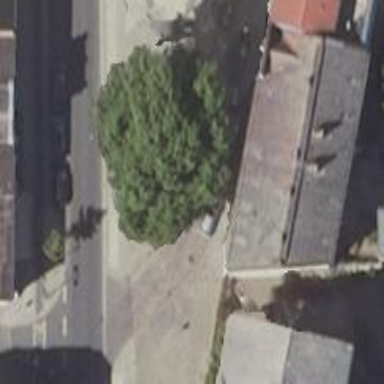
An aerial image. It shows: Semi-deciduous broadleaved tree.